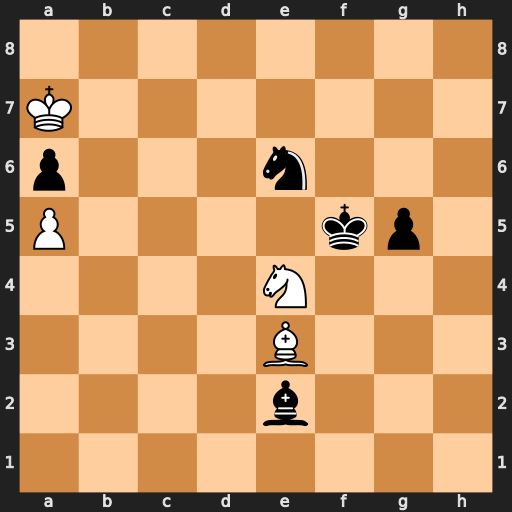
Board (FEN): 8/K7/p3n3/P4kp1/4N3/4B3/4b3/8
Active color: w
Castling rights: -
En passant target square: -
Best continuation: Ng3+ Ke5 Nxe2